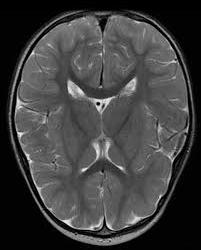
Label: notumor